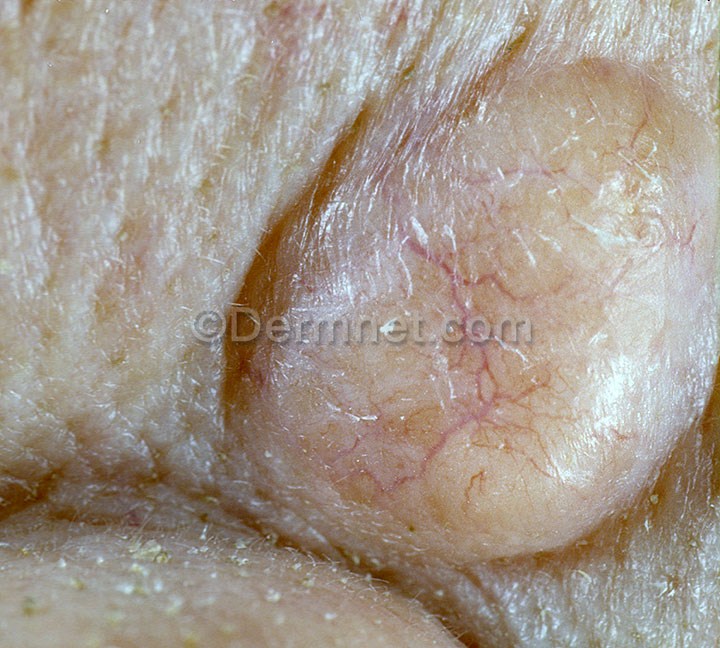
Disease: Actinic Keratosis Basal Cell Carcinoma and other Malignant Lesions